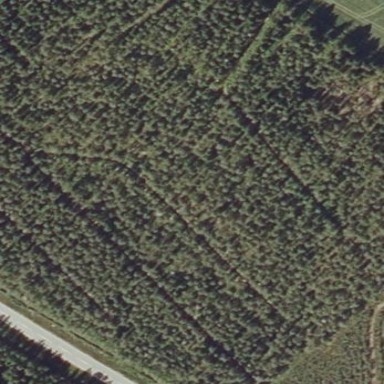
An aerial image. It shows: Forest area with woodland.